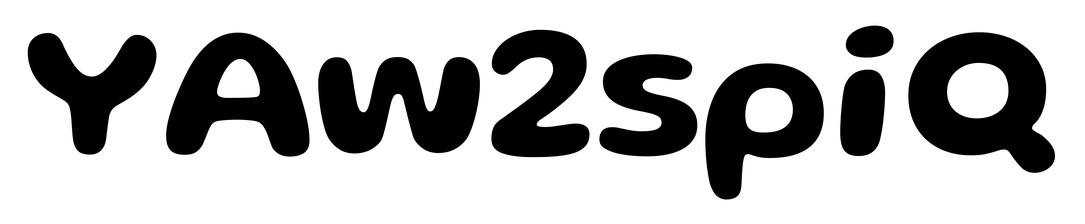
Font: Gluten_SemiBold